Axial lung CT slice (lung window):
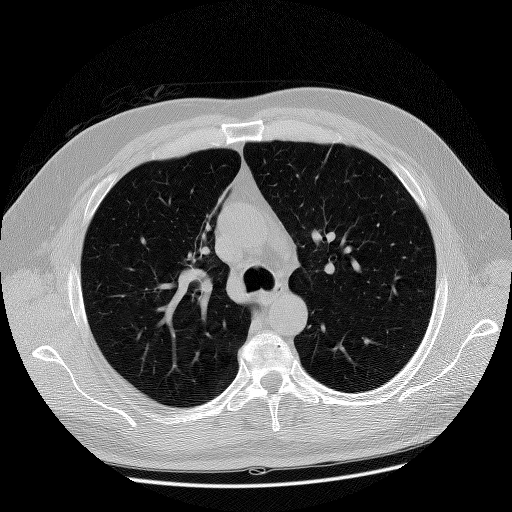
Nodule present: no